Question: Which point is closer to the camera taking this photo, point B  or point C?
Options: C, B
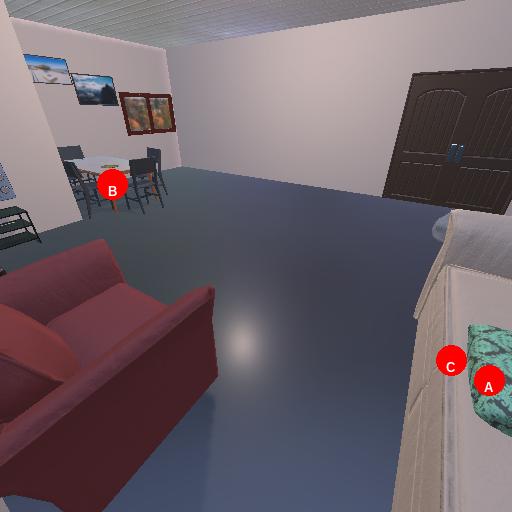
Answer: C